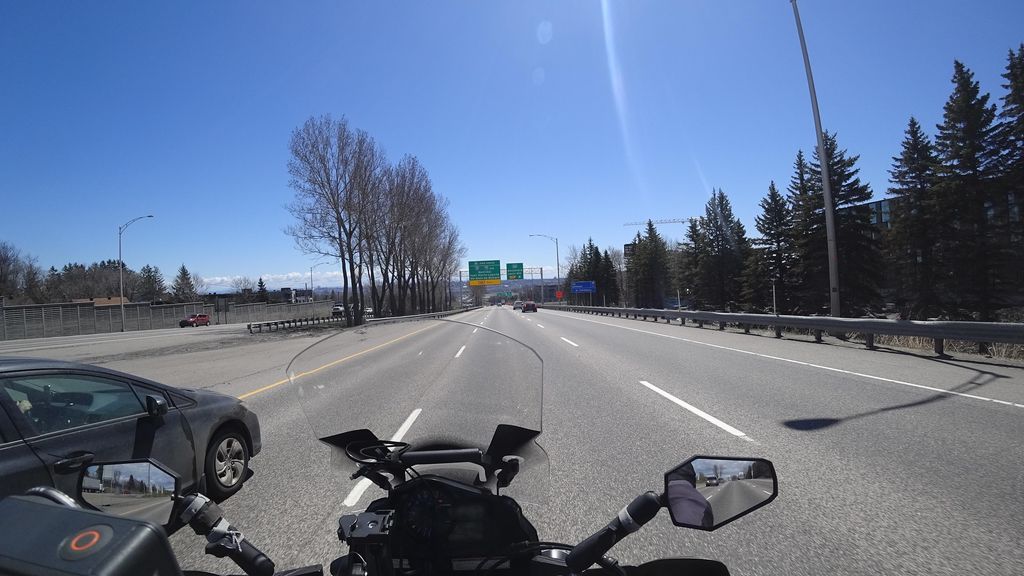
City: quebec_city